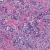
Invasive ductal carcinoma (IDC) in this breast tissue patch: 1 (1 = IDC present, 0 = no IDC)